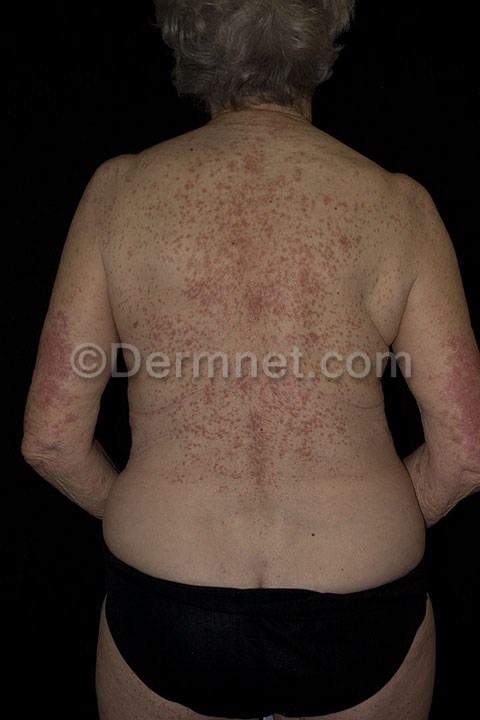
Disease: Psoriasis pictures Lichen Planus and related diseases